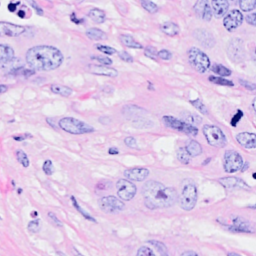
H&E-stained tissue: Breast